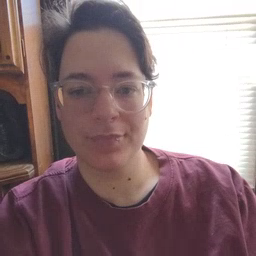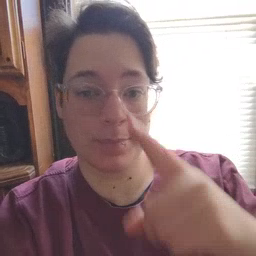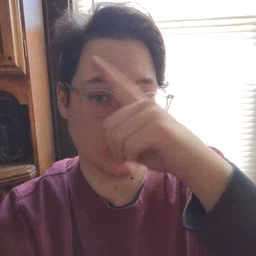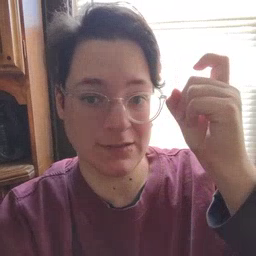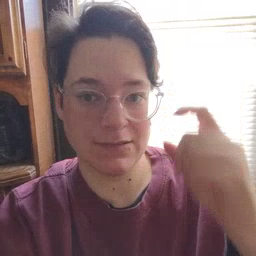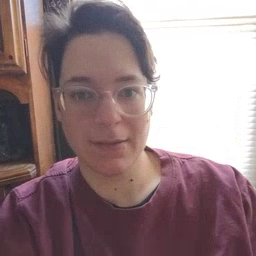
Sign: because